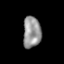
Tissue: lung
Cell type: Epithelial cells
Senescence score: 0.5939
Nuclear area (px): 553
Mean DAPI intensity: 149.132